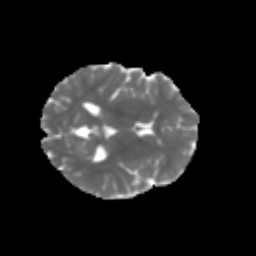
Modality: MD
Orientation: axial
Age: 21
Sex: female
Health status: healthy